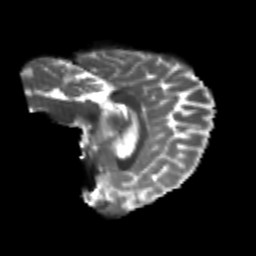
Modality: T2w
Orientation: sagittal
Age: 21
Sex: female
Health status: healthy
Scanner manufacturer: philips
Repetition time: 7.388 s
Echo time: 0.08599 s